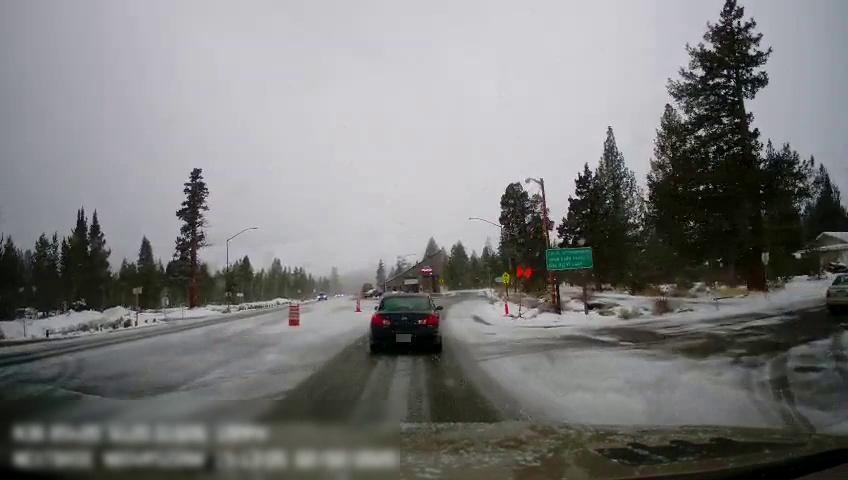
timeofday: Day
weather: Snowy
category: Drivable Space
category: Vehicles | Truck
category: Vehicles | Car
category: Vehicles | Car
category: Traffic | Signs